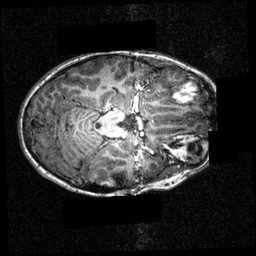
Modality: T1w
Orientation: axial
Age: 12
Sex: male
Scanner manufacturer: siemens
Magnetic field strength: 3.951 T
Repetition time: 1.5 s
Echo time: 0.00335 s